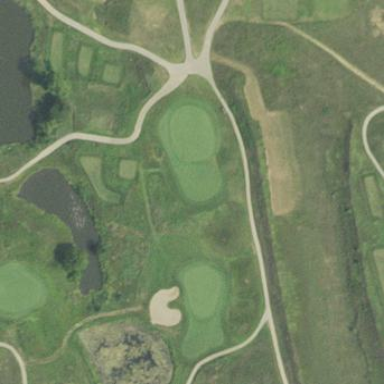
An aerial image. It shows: Area of rough grass used for golf.